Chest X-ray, PA view. Patient: 54 years old, sex F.
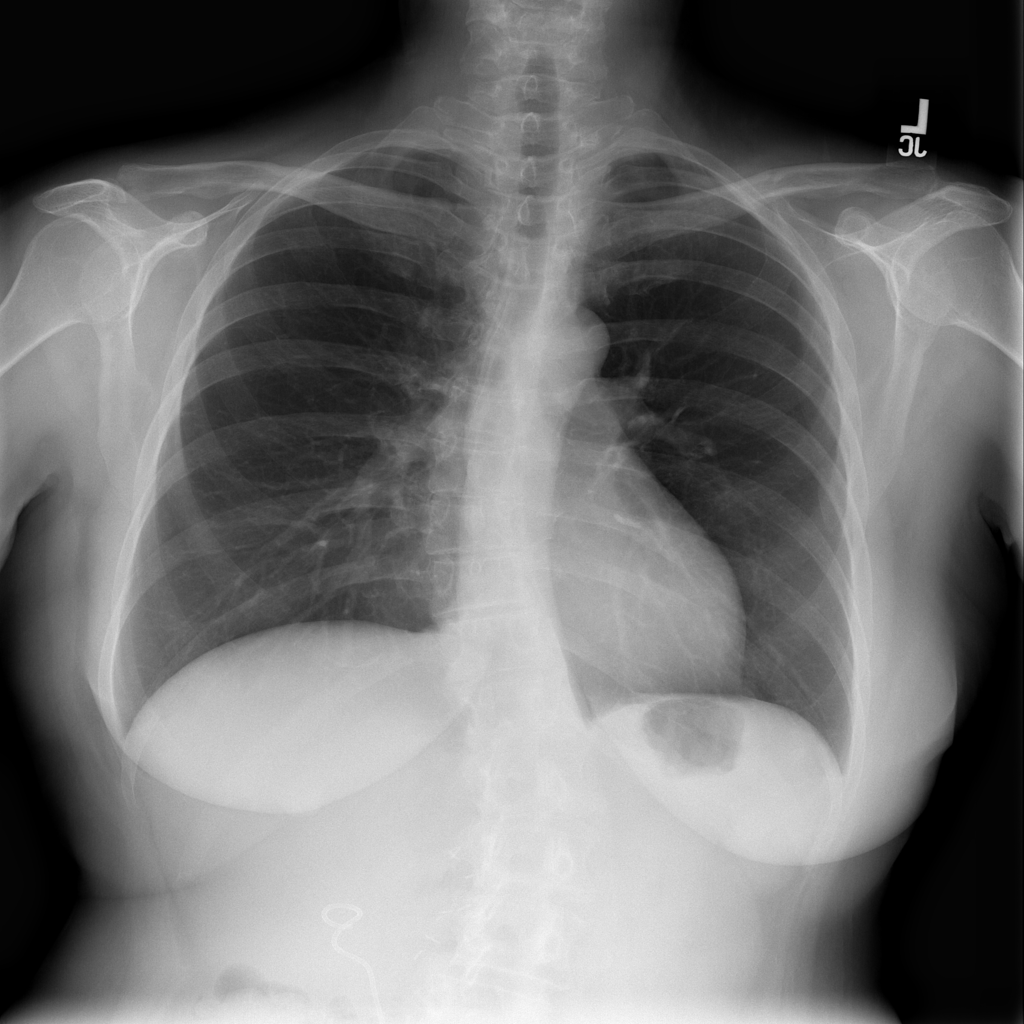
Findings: No Finding